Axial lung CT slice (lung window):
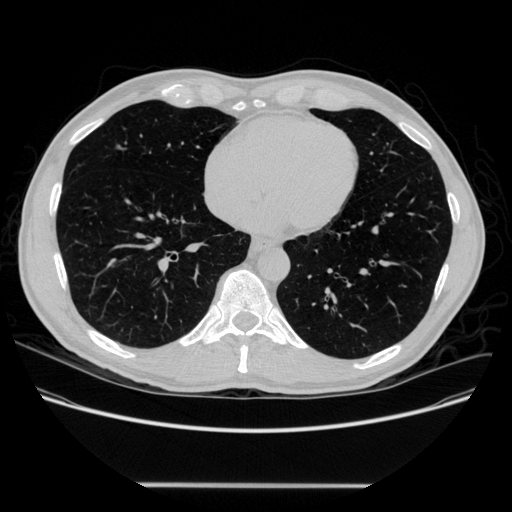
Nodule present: no